Question: I'm trying to generate a 3x3 texture from an byte array.
My problem is i need to give one extra color in the final of each row to get what I want, and i want to know why.
Is there a problem in the byte count that I'm ignoring or something like that?
Here's my array:
'''
GLubyte data[33] = {
//bottom row
0, 0, 150,
150, 10, 220,
150, 150, 56,
0, 0, 0, //must be here to get what I want but don't render
//middle row
150, 150, 150,
150, 0, 21,
0, 255, 0,
0, 0, 0, //must be here to get what I want but don't render
//top row
250, 150, 0,
250, 0, 150,
0, 150, 0 };
'''
And my texture generation:
'''
GLuint texture;
glGenTextures(1, &texture);
glBindTexture(GL_TEXTURE_2D, texture);
//I thing the problem is right here
glTexImage2D(GL_TEXTURE_2D, 0, 3, 3, 3, 0, GL_RGB, GL_UNSIGNED_BYTE, data);
glTexParameteri(GL_TEXTURE_2D, GL_TEXTURE_MIN_FILTER, GL_LINEAR);
glTexParameteri(GL_TEXTURE_2D, GL_TEXTURE_MAG_FILTER, GL_NEAREST);
glTexParameteri(GL_TEXTURE_2D, GL_TEXTURE_WRAP_S, GL_CLAMP);
glTexParameteri(GL_TEXTURE_2D, GL_TEXTURE_WRAP_T, GL_CLAMP);
return texture;
'''
And I'm applying the texture like this:
'''
GLuint texture = genTexture(0);
glEnable(GL_TEXTURE_2D);
glBindTexture(GL_TEXTURE_2D, texture);
glBegin(GL_QUADS);
glTexCoord2f(1.0f, 0.0f); glVertex2f(0.5f, -0.5f);
glTexCoord2f(1.0f, 1.0f); glVertex2f(0.5f, 0.5f);
glTexCoord2f(0.0f, 1.0f); glVertex2f(-0.5f, 0.5f);
glTexCoord2f(0.0f, 0.0f); glVertex2f(-0.5f, -0.5f);
glEnd();
'''
And the result is ignoring these 24 bits for each row:

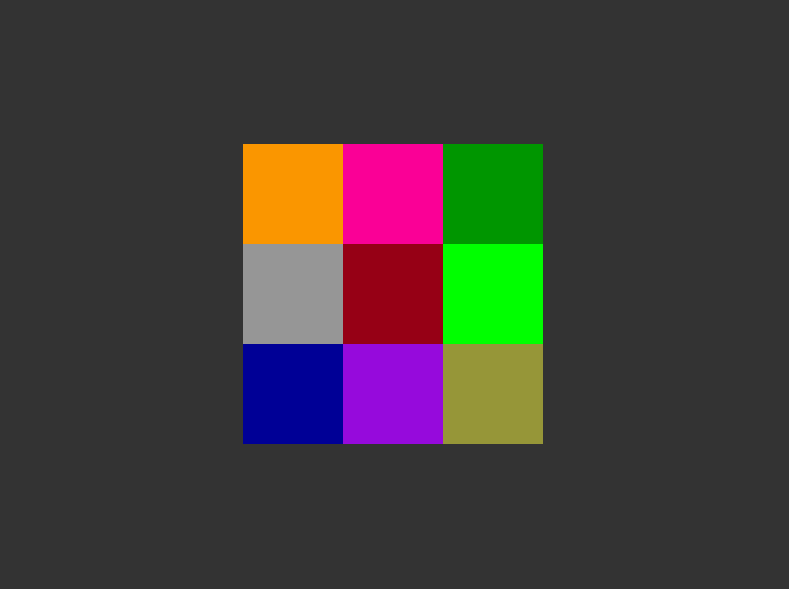
Answer: You need to set the 'GL_UNPACK_ALIGNMENT' pixel storage parameter to make this work:
'''
glPixelStorei(GL_UNPACK_ALIGNMENT, 1);
'''
This controls the alignment of rows in the data passed to 'glTexImage2D()'. The default values is 4. In your case, since each row consists of 9 bytes of data (3 colors with 3 bytes each), an alignment value of 4 would round up the row size to 12. This means that 12 bytes will be read per row, and explains why it works when you add an extra 3 bytes at the end of each row.
With the alignment set to 1, you will not need extra padding.